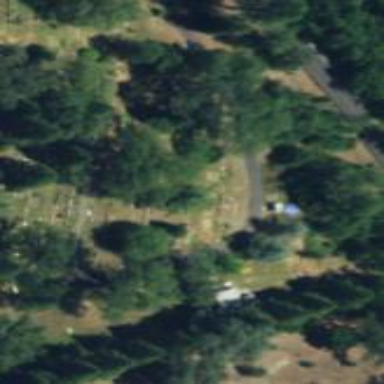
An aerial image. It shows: Cemetery.